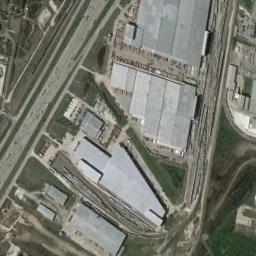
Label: industrial_area